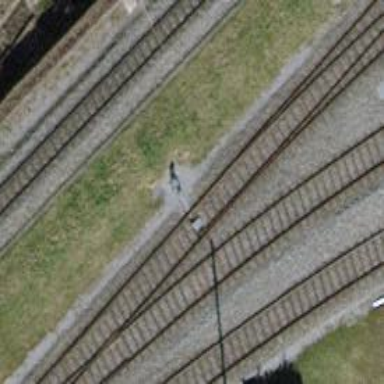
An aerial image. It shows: Railway switch.